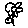
Label: flower